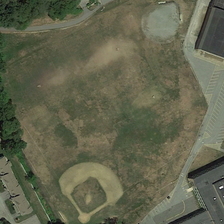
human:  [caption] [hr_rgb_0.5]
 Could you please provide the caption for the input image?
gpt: two baseball fields are surrounded by some green trees and several buildings with a parking lot .

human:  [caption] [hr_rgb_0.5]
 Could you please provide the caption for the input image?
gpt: two baseball fields are surrounded by some green trees and several buildings with a parking lot .

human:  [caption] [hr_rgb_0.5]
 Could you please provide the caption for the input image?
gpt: two baseball fields are surrounded by some green trees and several buildings with a parking lot .

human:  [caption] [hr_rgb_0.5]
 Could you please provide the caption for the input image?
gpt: two baseball fields are surrounded by some green trees and several buildings with a parking lot .

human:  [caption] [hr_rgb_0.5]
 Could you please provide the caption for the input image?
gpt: two baseball fields are surrounded by some green trees and several buildings with a parking lot .